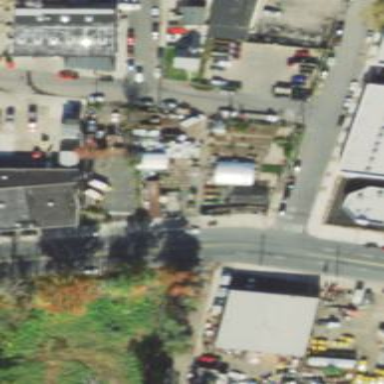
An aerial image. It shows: Plant nursery area.